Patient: sex M, age 72
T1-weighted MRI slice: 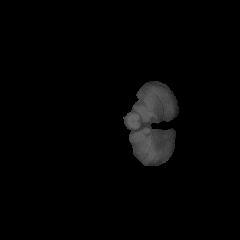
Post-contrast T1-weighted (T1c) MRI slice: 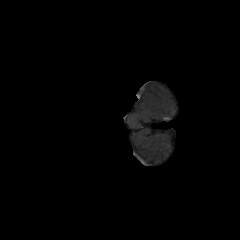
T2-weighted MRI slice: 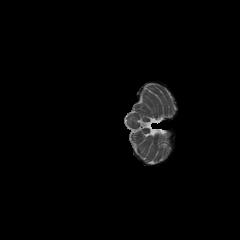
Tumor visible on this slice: no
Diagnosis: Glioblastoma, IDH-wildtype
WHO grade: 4